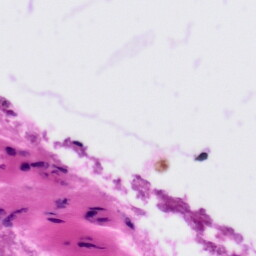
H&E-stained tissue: Tonsil